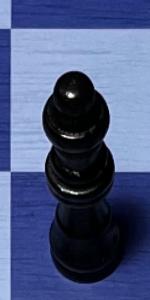
Label: Queen_Black